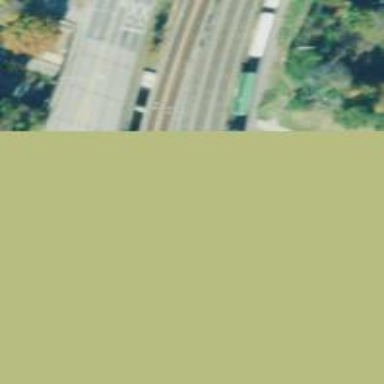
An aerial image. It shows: Bridge over railway line.